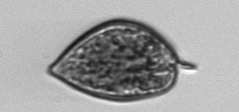
Label: Prorocentrum_micans